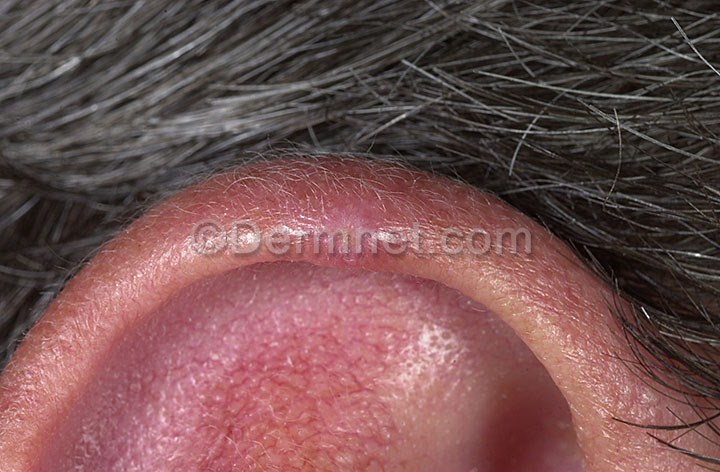
Disease: Seborrheic Keratoses and other Benign Tumors